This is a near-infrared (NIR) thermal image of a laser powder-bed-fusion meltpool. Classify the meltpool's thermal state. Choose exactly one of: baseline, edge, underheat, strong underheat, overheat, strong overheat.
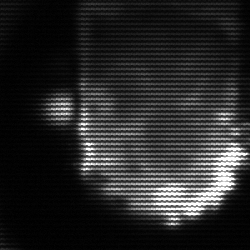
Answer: baseline